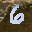
Label: 6